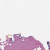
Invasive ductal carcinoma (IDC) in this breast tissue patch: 0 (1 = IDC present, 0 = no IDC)